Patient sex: M
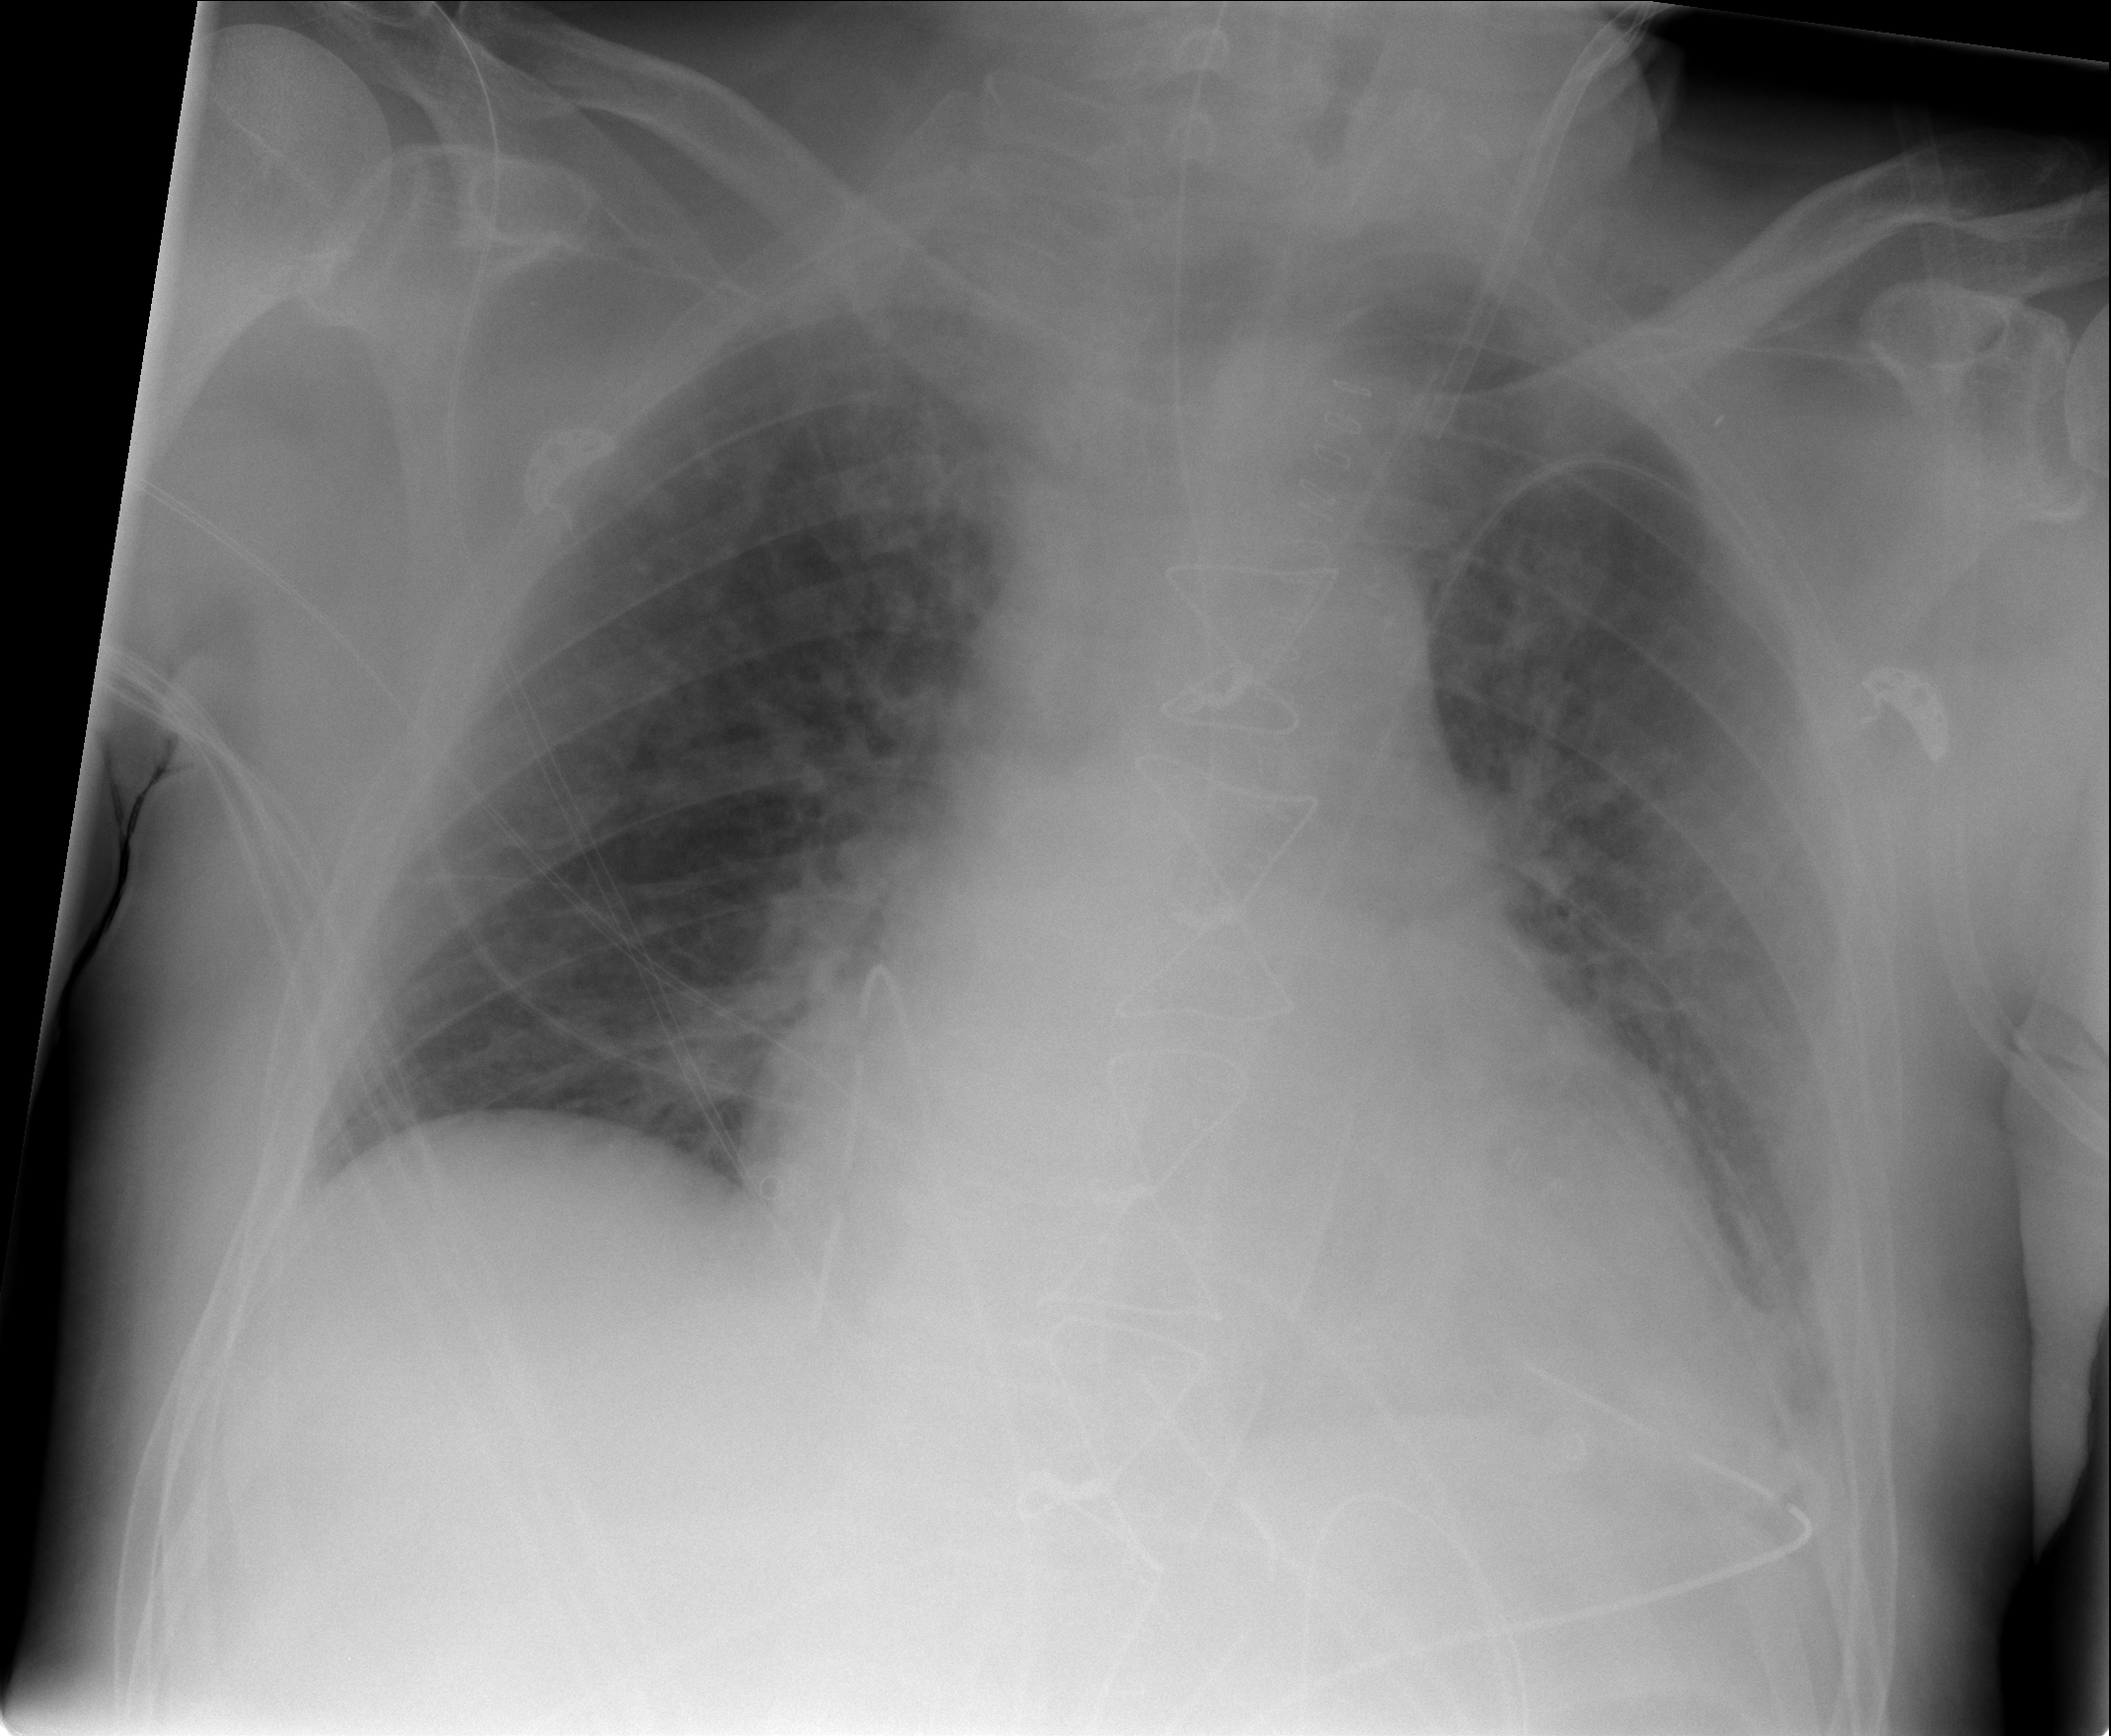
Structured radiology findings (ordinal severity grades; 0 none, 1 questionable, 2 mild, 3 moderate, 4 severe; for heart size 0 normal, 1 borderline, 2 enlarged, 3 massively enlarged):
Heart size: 1
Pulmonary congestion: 1
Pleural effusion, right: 0
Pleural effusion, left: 2
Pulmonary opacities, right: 2
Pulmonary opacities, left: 2
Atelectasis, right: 0
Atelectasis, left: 2